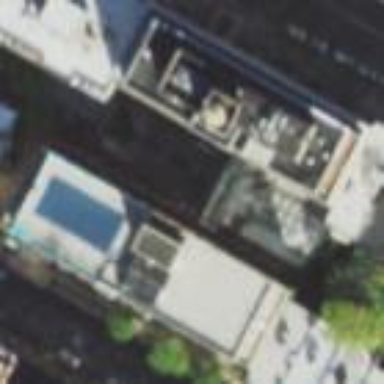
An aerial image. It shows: Hotel building.